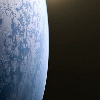
Label: cloud